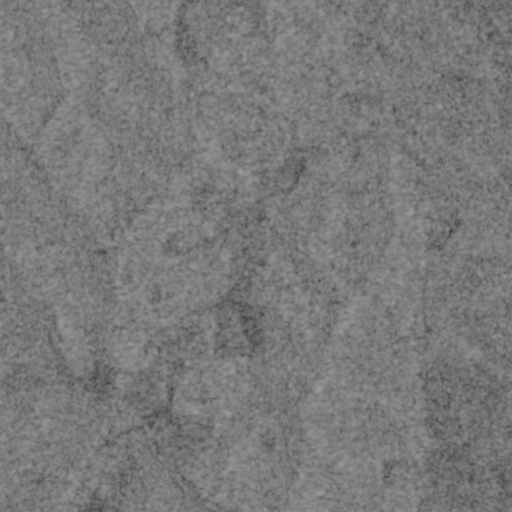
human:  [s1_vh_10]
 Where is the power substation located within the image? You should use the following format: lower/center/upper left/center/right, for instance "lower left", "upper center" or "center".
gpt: The power substation is located in the lower center of the image.
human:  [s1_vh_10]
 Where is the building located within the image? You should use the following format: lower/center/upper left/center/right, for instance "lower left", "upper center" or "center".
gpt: The building is located in the upper center of the image.
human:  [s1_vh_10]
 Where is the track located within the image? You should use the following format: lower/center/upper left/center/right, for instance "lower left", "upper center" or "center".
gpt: There is no track in the image.

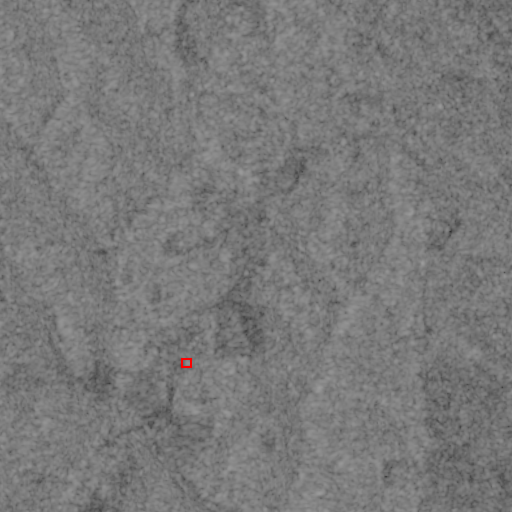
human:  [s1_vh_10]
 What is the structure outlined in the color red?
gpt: The structure outlined in red is a power substation.
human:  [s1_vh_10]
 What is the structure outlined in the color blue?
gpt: There is no blue outline.